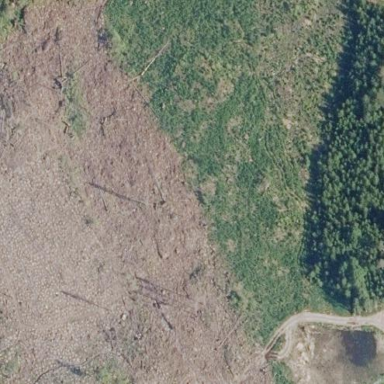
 likely man-made clearing in the landscape."